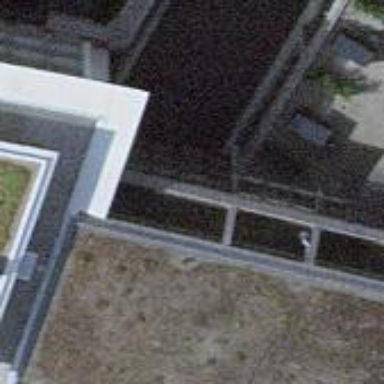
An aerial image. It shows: Driveway leading to covered building passage.